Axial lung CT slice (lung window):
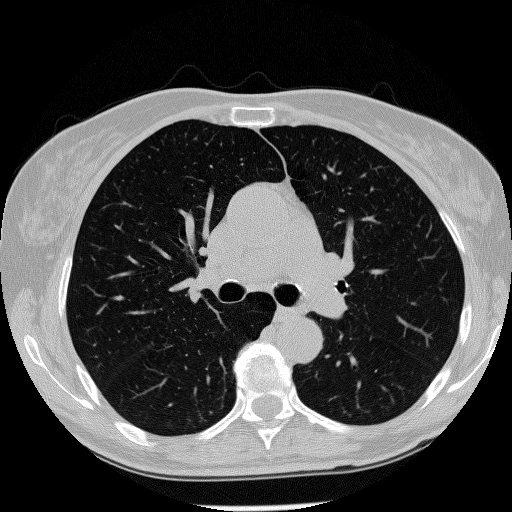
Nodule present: no